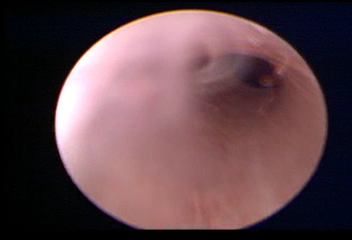
Modality: WLC
Class: Normal mucosa
Bladder cancer association: No